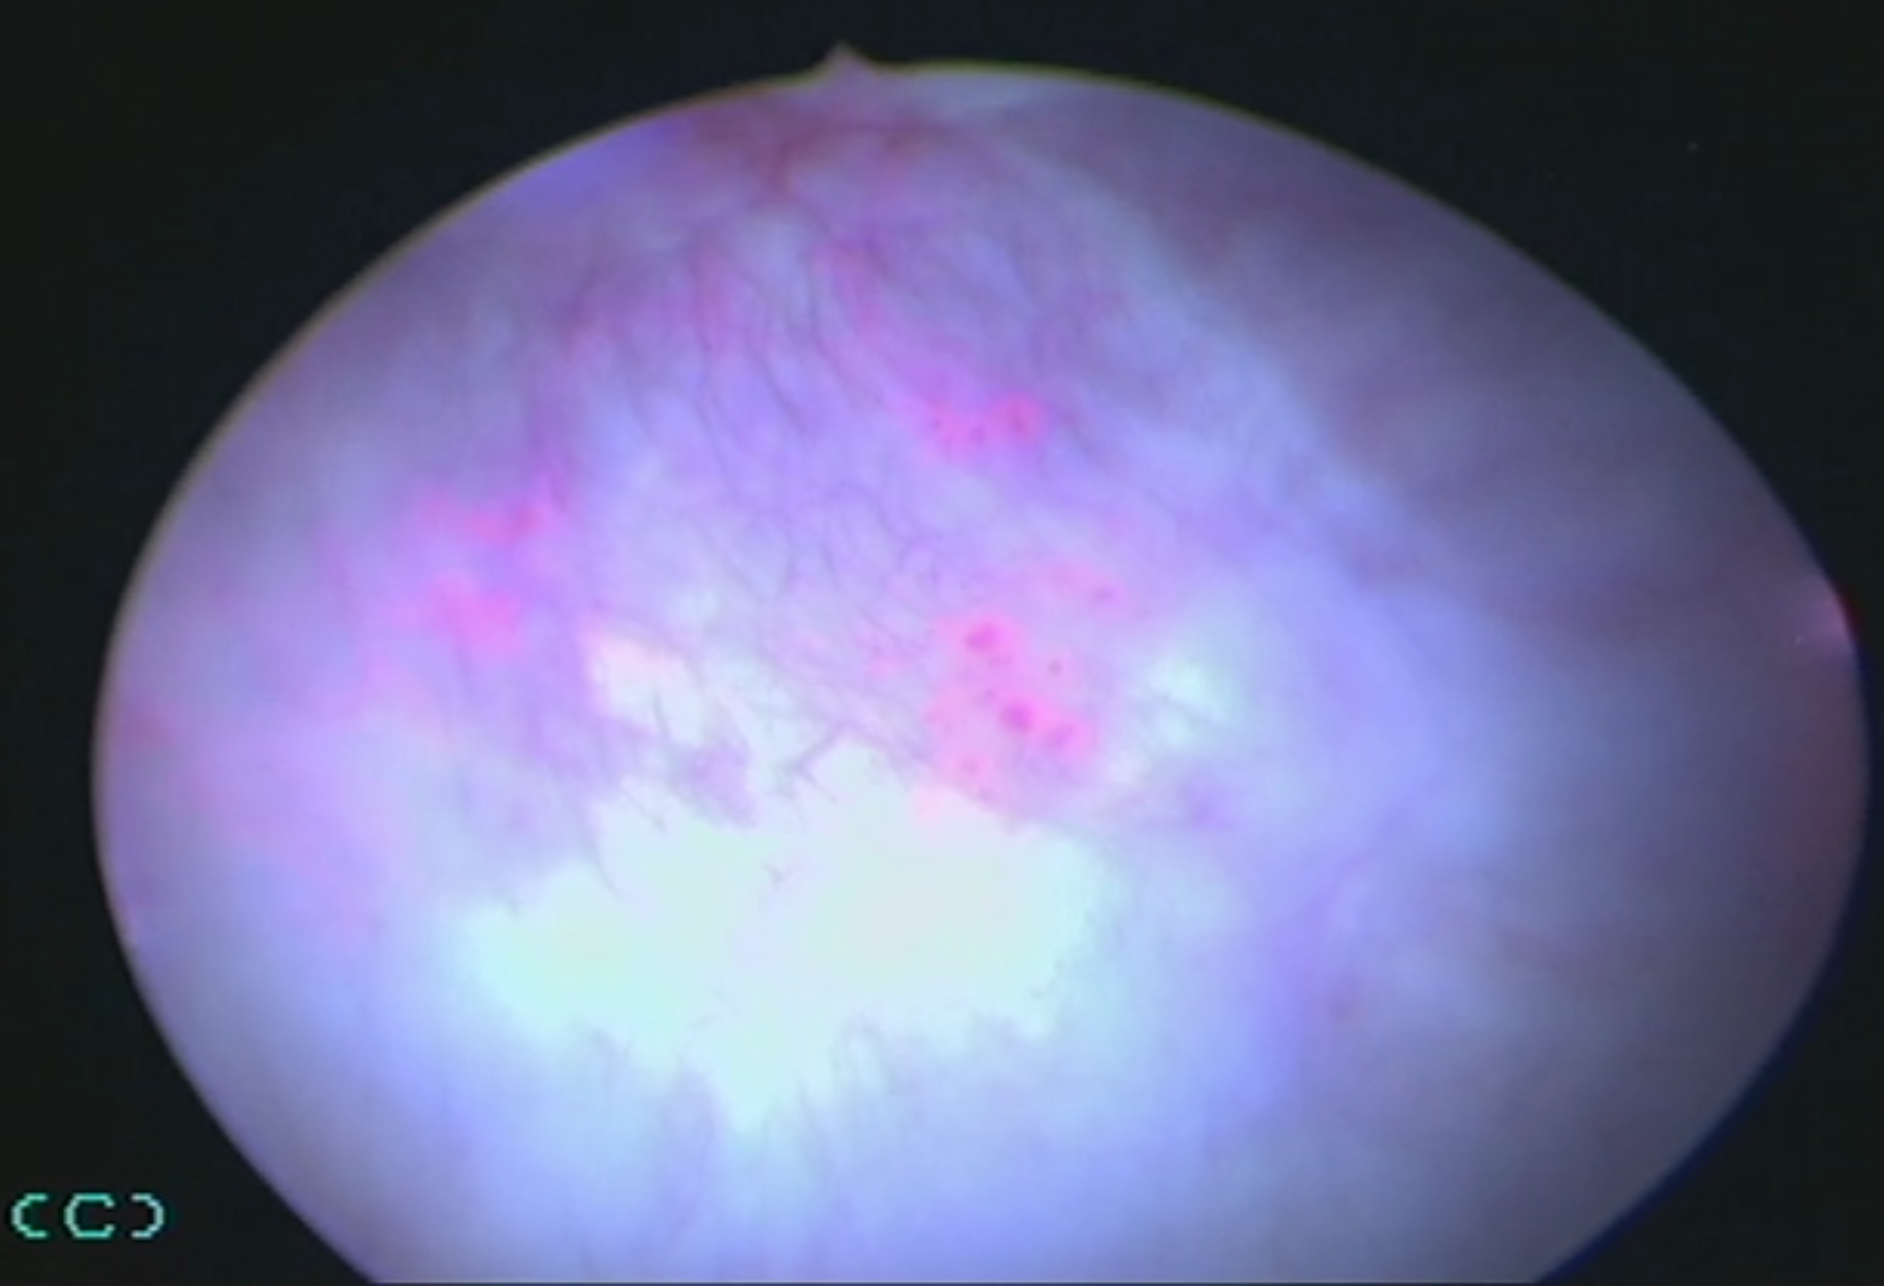
Modality: BLC
Class: Non-malignant
Subclass: BenignNOS
Lesion: L2
Morphology: Papillary
Bladder cancer association: No